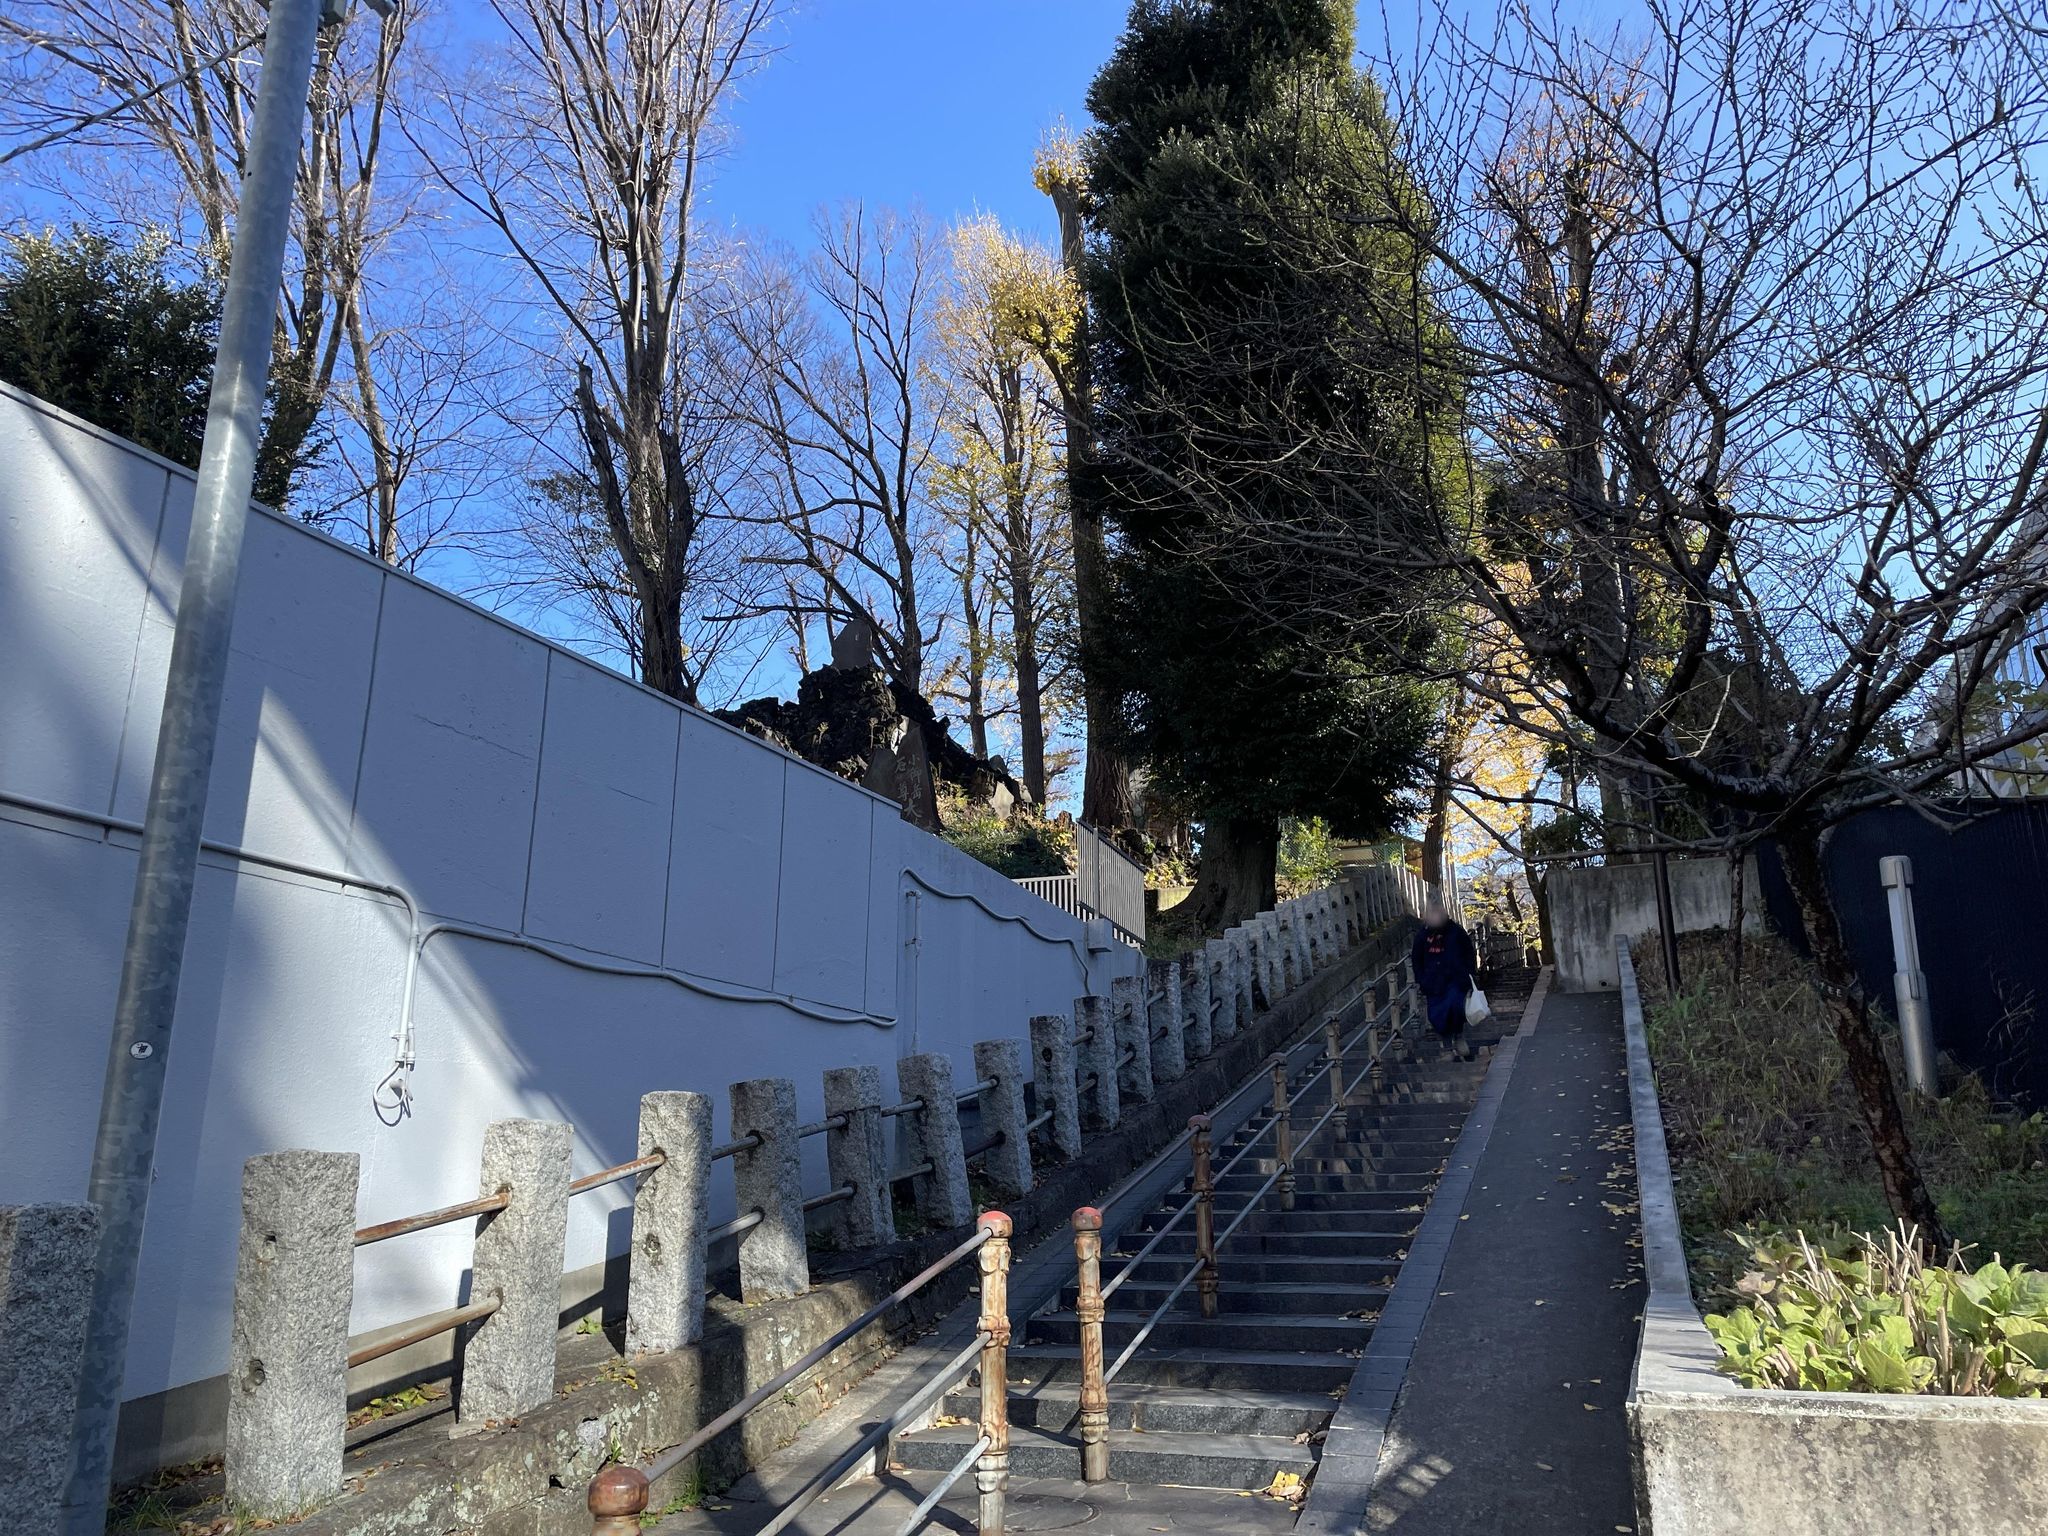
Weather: snowy
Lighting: day
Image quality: good
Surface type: walking surface
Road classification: residential
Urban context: urban centre
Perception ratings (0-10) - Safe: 0.82, Lively: 2.83, Beautiful: 5.66, Boring: 7.68, Depressing: 8.69, Wealthy: 1.15